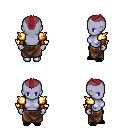
a pixel art fantasy rpg character, female body template, dark elf, purple skin, gold arm armor, robe skirt, brunette short mohawk hairstyle, cloth bracers, black slippers, four views (front, back, left, right), 2x2 character sprite sheet, small pixel art, hard edges, no anti-aliasing